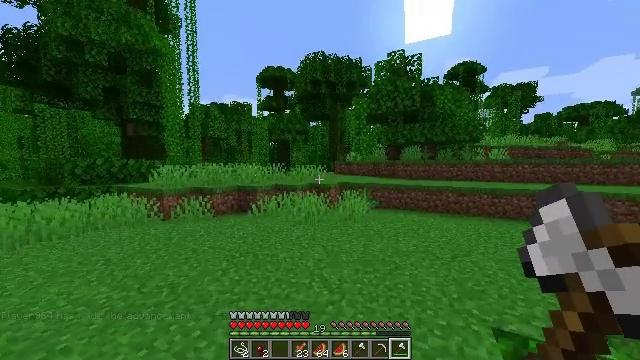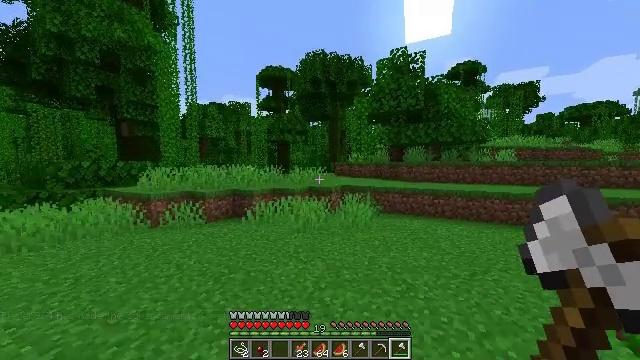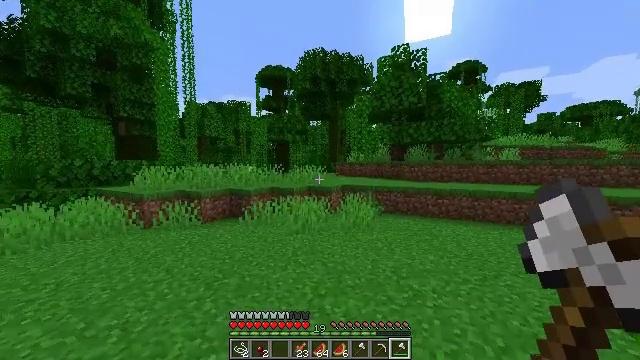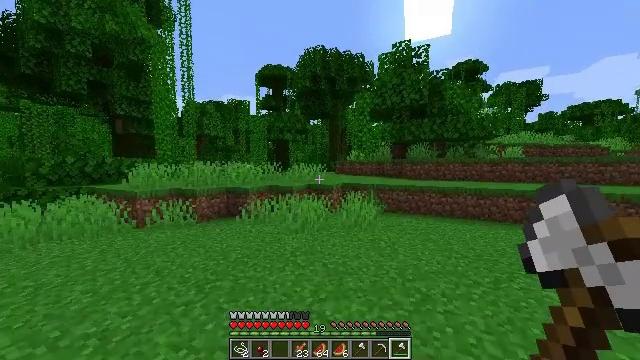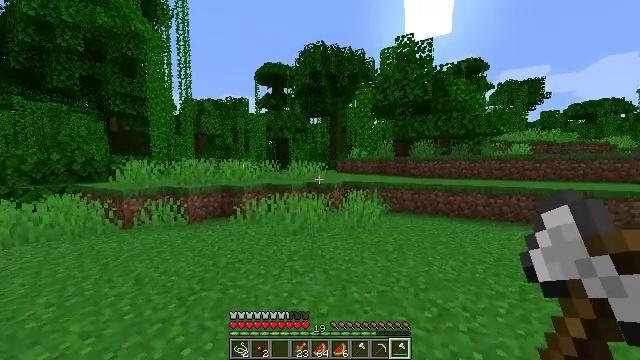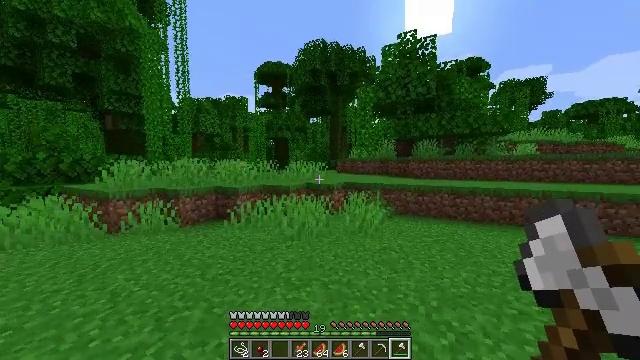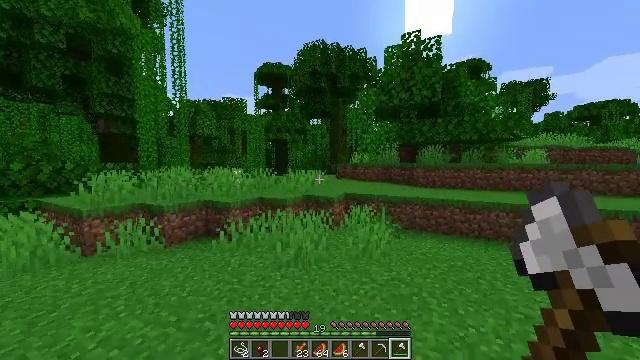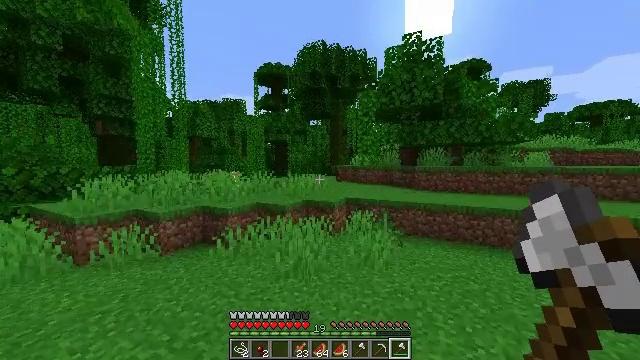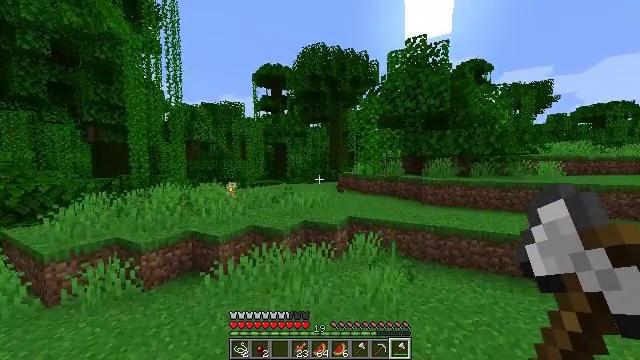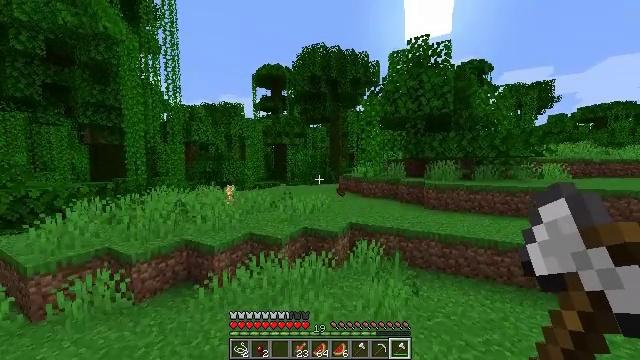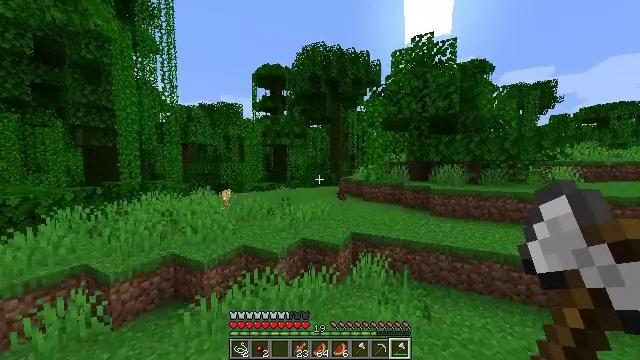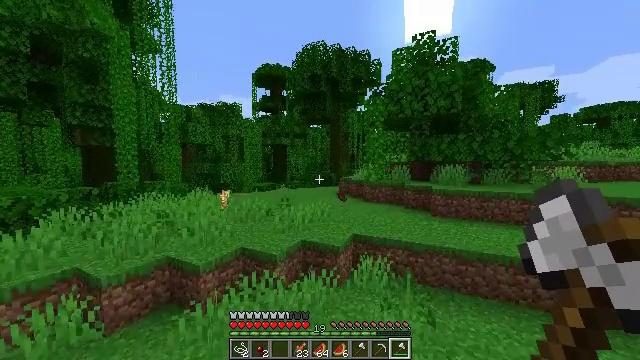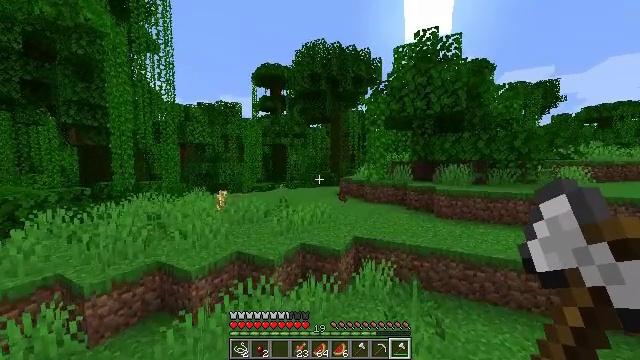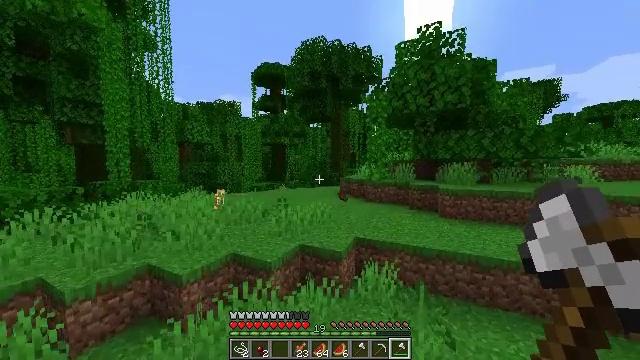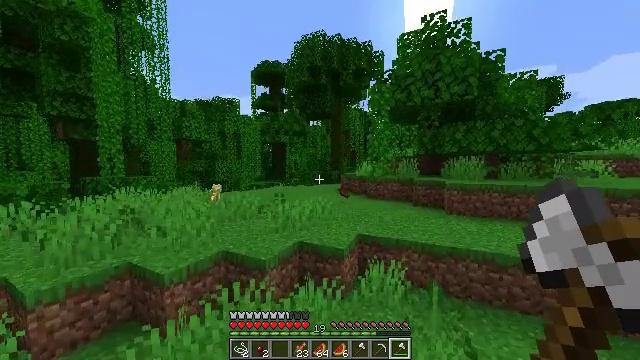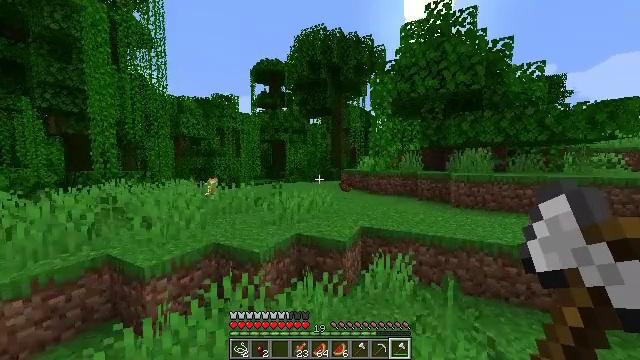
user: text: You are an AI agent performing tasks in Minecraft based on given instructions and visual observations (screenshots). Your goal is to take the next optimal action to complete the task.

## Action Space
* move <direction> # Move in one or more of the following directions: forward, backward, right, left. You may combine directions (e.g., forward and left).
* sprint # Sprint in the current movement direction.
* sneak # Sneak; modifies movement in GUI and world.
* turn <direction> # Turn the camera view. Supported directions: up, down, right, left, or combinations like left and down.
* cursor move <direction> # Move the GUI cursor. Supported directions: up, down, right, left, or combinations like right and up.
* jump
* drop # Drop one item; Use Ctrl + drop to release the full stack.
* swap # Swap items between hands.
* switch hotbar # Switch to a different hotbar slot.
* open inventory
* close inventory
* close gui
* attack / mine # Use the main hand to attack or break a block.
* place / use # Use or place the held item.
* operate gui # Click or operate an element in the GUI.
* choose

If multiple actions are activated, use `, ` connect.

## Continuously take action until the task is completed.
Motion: motion action
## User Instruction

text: Retrieve vines from walls or cliffs.
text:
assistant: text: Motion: move forward, jump
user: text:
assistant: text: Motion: move forward, jump
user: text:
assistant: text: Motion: move forward, jump
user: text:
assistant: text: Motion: move forward, jump
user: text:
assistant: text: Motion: move forward, sprint, jump
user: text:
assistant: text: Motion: move forward, sprint, jump
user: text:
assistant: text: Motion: move forward, sprint, jump
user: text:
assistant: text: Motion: move forward, sprint, jump
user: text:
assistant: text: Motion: move forward, sprint, jump
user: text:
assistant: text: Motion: move forward, jump
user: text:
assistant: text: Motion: move forward, jump
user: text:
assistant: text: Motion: move forward, jump
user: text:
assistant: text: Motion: move forward, jump
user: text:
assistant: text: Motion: move forward, jump
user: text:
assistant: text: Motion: move forward, jump
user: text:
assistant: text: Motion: move forward, jump
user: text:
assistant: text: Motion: move forward, sprint, jump
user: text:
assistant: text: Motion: move forward, sprint, turn right, jump
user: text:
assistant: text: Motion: move forward, sprint, turn right, jump
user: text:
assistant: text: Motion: move forward, turn right, jump
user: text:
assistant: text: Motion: move forward, turn right and up, jump
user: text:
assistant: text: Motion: move forward, sprint, turn right, jump
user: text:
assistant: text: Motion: move forward, sprint, turn right, jump
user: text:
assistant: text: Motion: move forward, sprint, turn right, jump
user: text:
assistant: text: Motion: move forward, sprint, turn right, jump
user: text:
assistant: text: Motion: move forward, turn right, jump
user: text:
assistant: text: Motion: move forward, turn right, jump
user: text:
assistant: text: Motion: move forward, turn right, jump
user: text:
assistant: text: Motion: move forward, sprint, jump
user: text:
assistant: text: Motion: move forward, sprint, turn right, jump